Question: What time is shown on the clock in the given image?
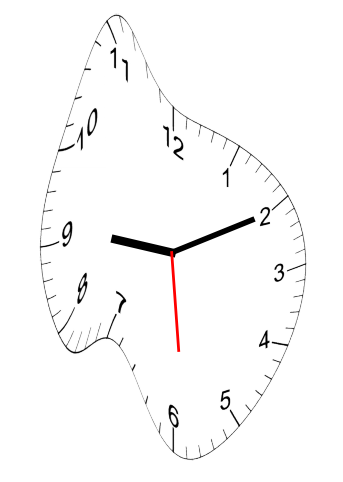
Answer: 09:10:29